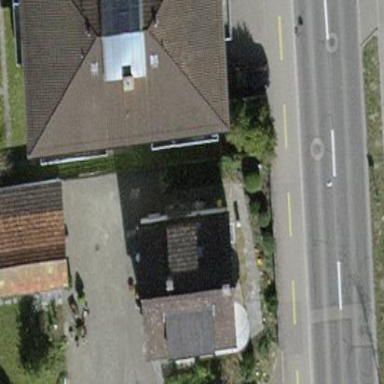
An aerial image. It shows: Building with tile roof.